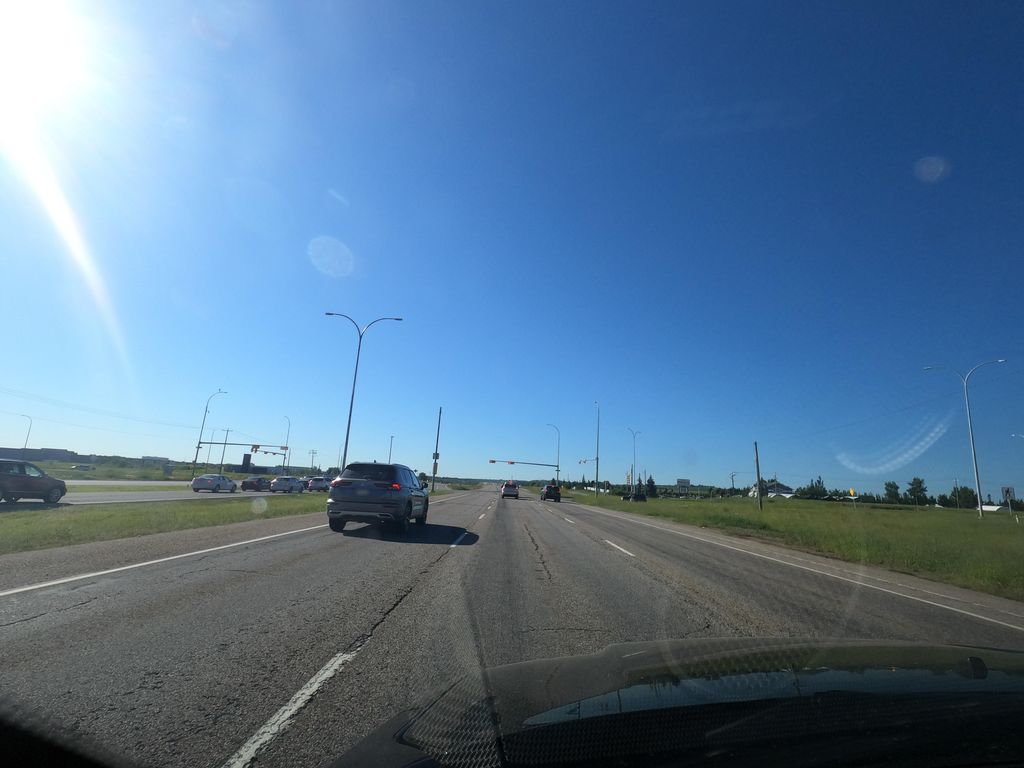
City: calgary